Current action and preconditions to check: path_clear

Your task: For each precondition in the list above, predict whether it will hold at this action.

Consider the current scene as observed from the mobile robot's camera, and analyze the predicted future states of all dynamic agents (e.g., people, animals, vehicles, or any moving entities) within the NEXT SECOND.

IMPORTANT: Only answer "very likely" if you are absolutely certain—based on strong, clear evidence—that a dynamic agent will violate the precondition in the predicted future state. Do NOT answer "very likely" for unlikely, ambiguous, or low-probability risks.

Ask yourself for each precondition: Is there a high probability, with clear and convincing evidence, that the predicted future states of any dynamic agent will interfere with the predicted future state of the currently executing action within the NEXT SECOND, causing that precondition to fail?

Assess the risk level based on these predictions. Use "likely" or "very likely" if motions create a clear risk of interference.

Use "neutral" or "improbable" if agents are nearby but their predicted paths are clearly diverging or non-conflicting.

Failure Risk Categories: "very improbable", "improbable", "neutral", "likely", "very likely"

Answer Format: Output ONLY the probability_of_failure value from these categories: "very improbable", "improbable", "neutral", "likely", "very likely"

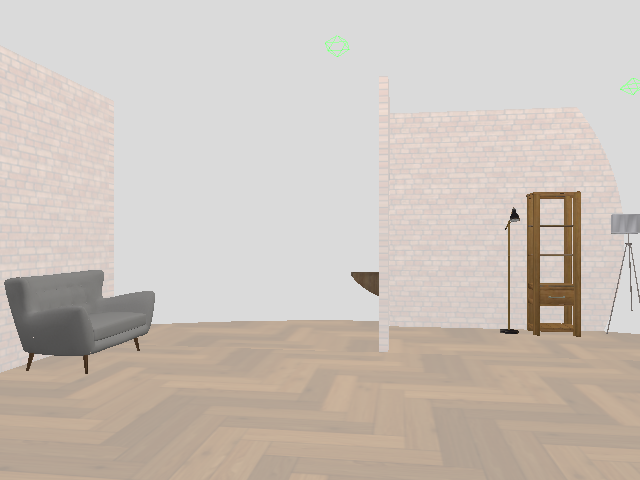

Answer: very improbable